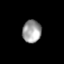
Tissue: lung
Cell type: Epithelial cells
Senescence score: 0.1589
Nuclear area (px): 418
Mean DAPI intensity: 157.187